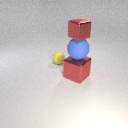
large blue rubber sphere above large red metal cube